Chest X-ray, AP view. Patient: 25 years old, sex M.
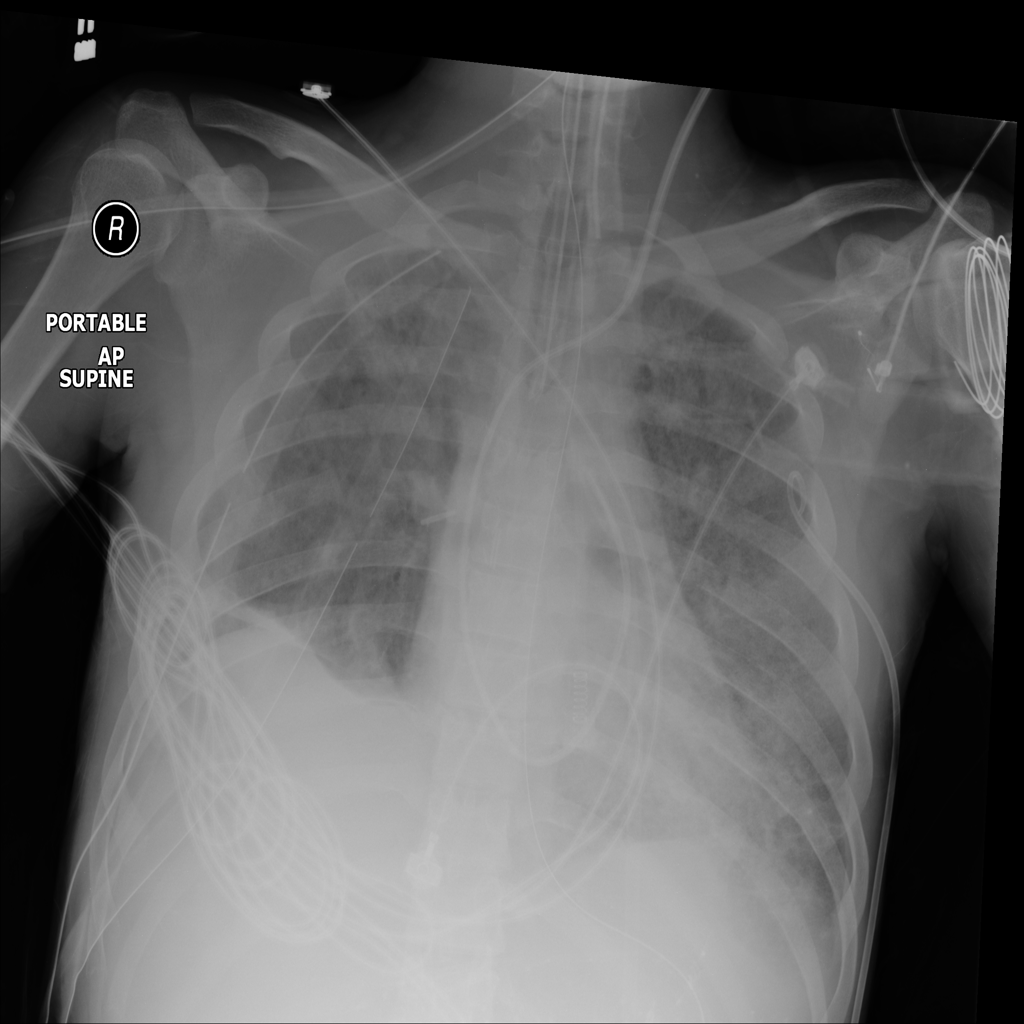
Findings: Atelectasis